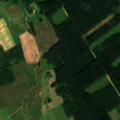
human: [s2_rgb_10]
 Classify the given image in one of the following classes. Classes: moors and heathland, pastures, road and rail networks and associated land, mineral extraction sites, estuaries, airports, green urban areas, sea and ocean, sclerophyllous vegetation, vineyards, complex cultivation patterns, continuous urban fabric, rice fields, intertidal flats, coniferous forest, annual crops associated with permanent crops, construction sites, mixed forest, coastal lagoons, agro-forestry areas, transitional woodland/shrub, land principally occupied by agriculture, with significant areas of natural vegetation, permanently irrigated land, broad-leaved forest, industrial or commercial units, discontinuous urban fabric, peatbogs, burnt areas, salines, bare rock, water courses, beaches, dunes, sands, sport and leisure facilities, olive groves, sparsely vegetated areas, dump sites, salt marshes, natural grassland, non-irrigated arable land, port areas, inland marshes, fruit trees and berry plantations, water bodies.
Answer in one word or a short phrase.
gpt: non-irrigated arable land, pastures, land principally occupied by agriculture, with significant areas of natural vegetation, coniferous forest, transitional woodland/shrub